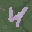
Label: 4